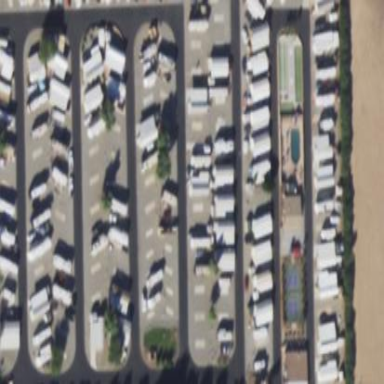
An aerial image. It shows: Caravan site for tourism.